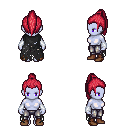
a pixel art fantasy rpg character, female body template, dark elf, purple skin, black tattered cape, metal pants, ruby red long topknot hairstyle, white cloth bracers, brown shoes, four views (front, back, left, right), 2x2 character sprite sheet, small pixel art, hard edges, no anti-aliasing